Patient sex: F
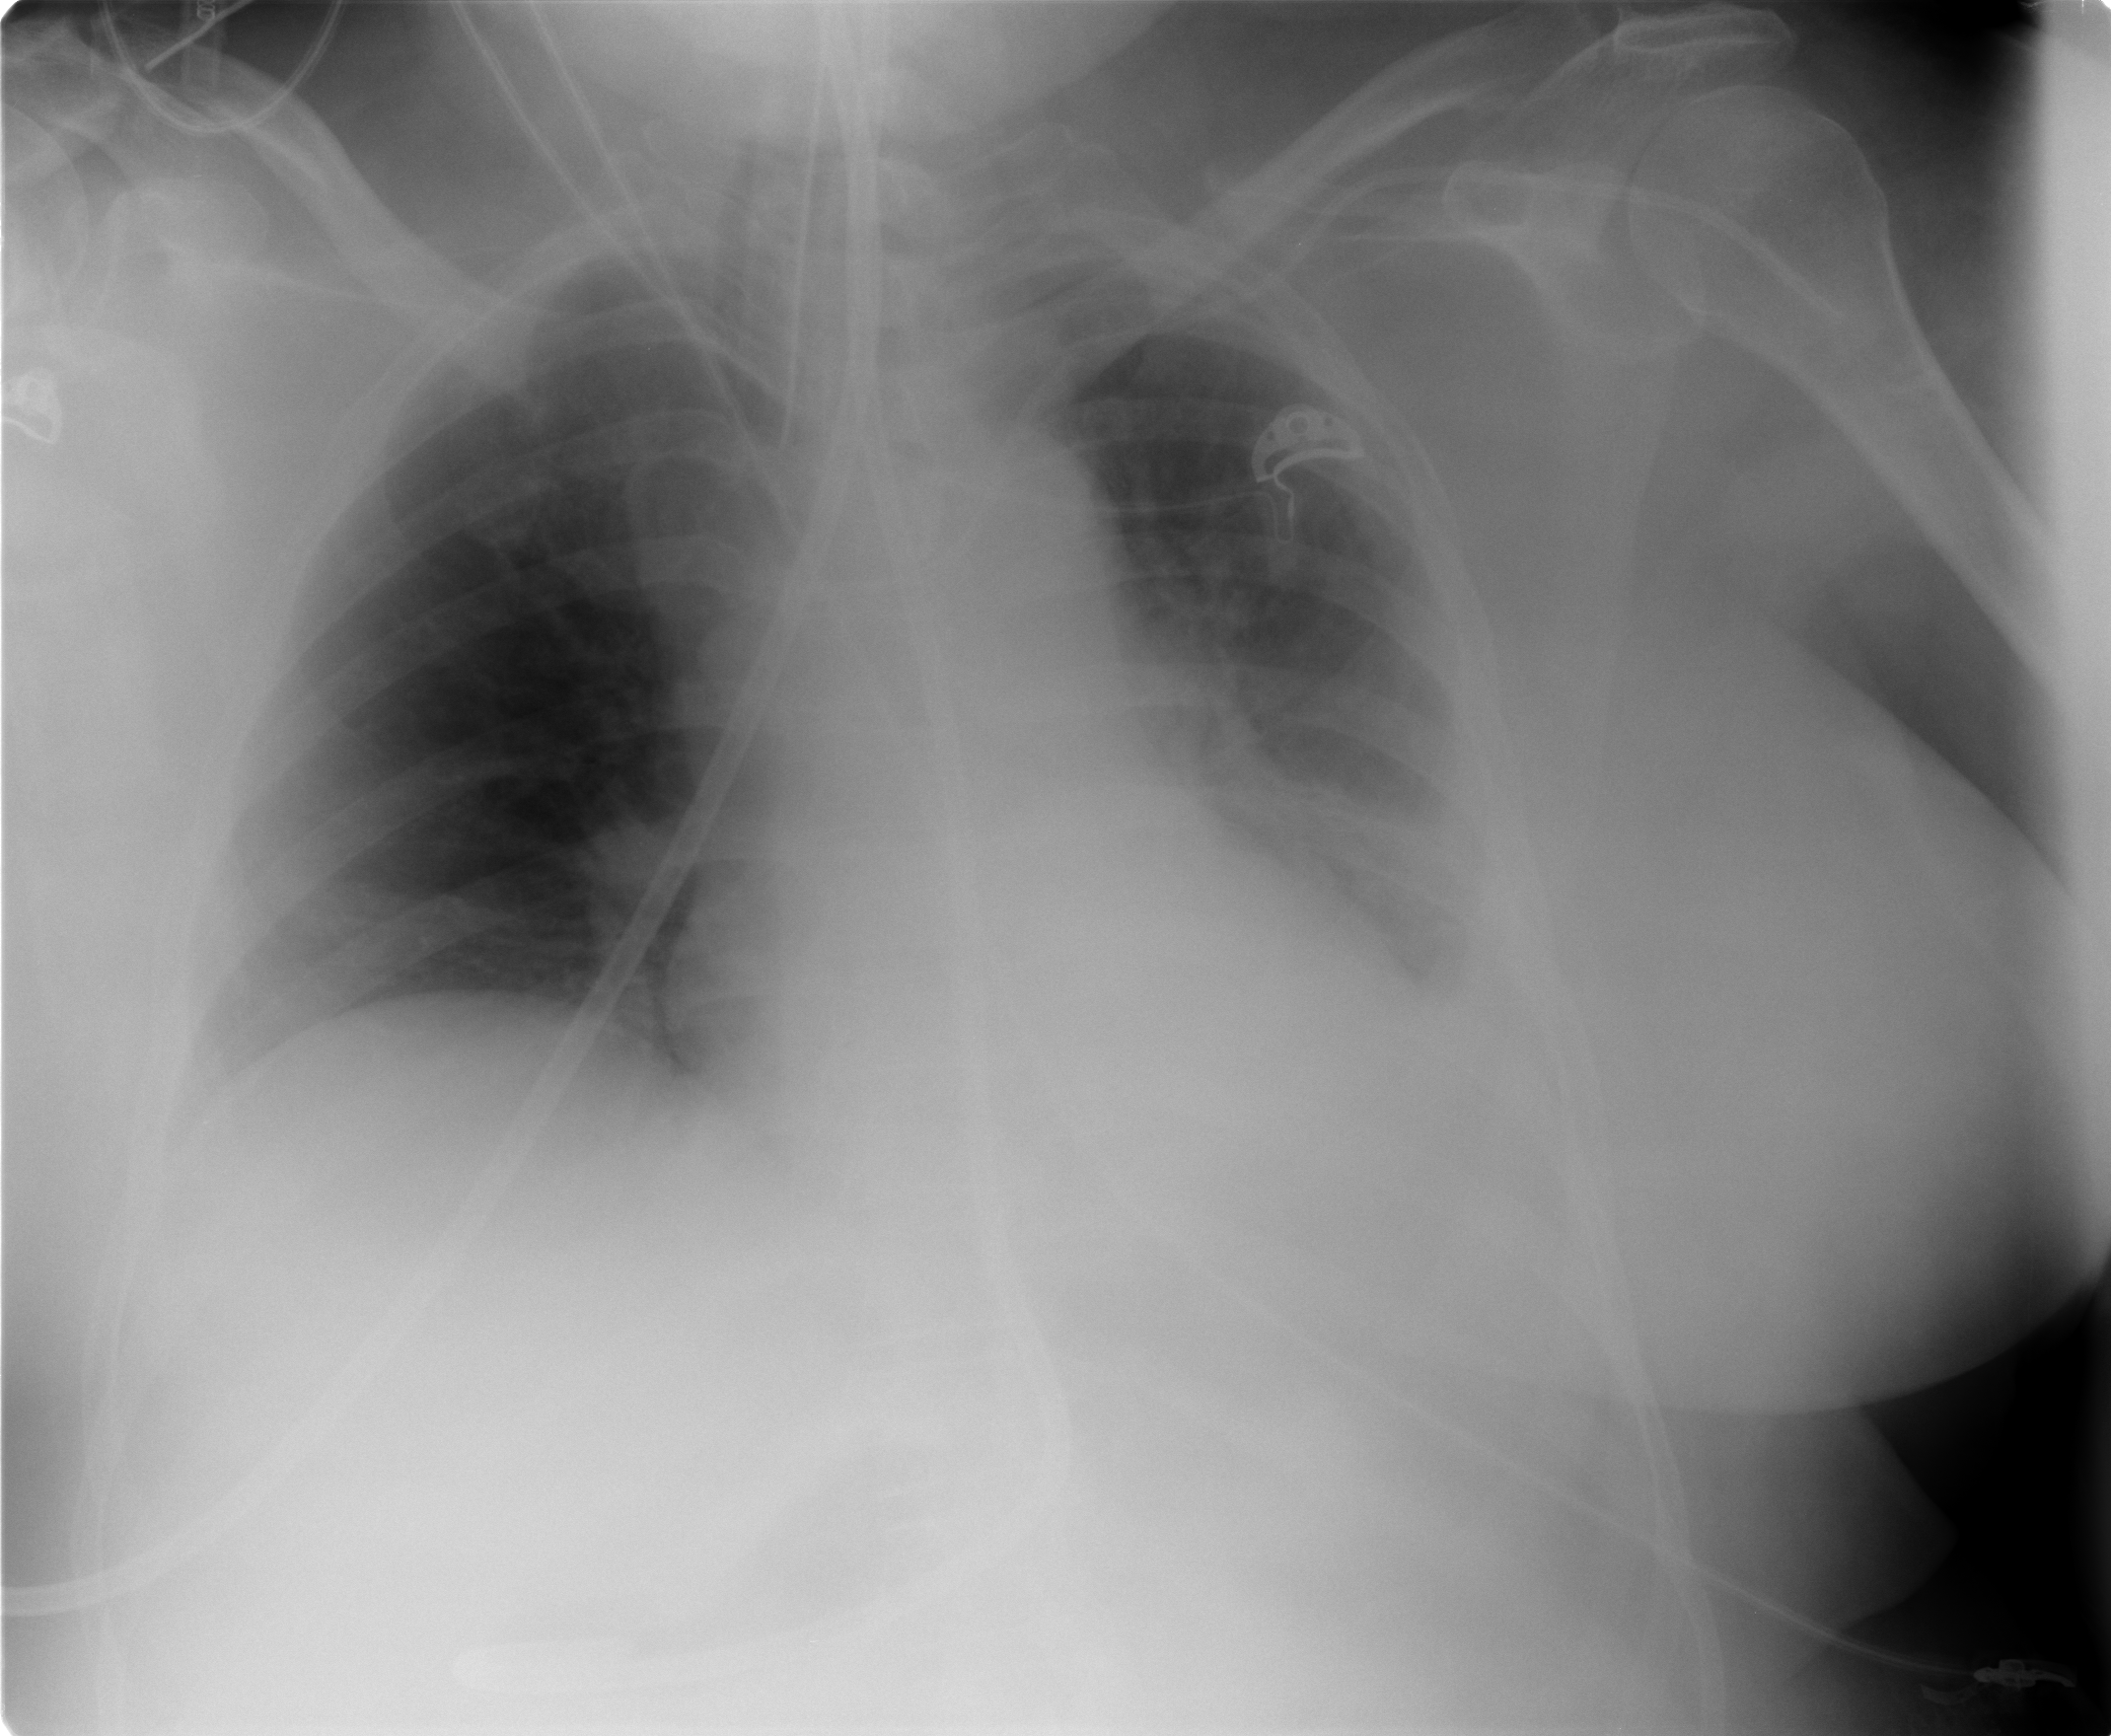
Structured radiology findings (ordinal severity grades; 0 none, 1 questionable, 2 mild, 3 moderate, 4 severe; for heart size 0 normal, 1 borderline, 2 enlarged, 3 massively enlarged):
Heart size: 1
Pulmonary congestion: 2
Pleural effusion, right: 0
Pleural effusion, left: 2
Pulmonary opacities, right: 0
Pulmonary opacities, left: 2
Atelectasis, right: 0
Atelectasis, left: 2